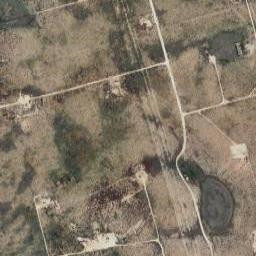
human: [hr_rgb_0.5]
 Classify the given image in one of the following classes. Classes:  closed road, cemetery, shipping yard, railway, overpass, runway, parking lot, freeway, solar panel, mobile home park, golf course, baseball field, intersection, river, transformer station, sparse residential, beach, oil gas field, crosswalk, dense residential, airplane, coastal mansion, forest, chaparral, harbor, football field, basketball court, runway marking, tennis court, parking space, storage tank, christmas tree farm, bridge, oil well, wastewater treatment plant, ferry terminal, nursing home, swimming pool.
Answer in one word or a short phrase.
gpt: oil gas field